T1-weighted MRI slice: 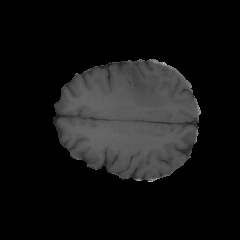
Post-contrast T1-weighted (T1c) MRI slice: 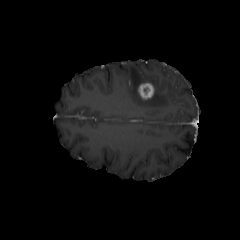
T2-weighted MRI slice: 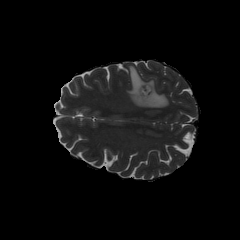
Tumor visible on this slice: yes